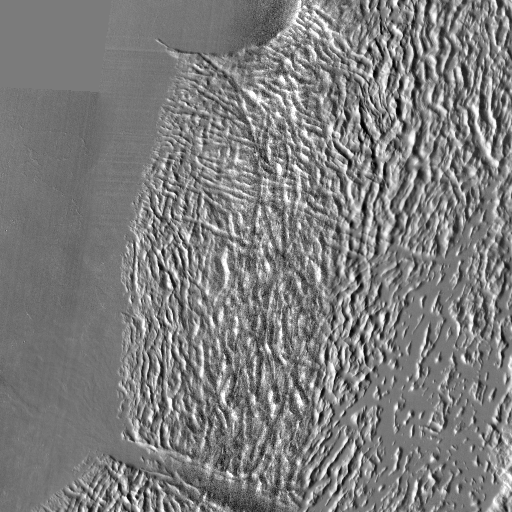
Crater classes present: Background, Buried